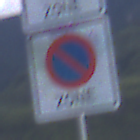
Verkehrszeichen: BeginnEingeschraenktesHalteverbotZone
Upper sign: BeginnZone30
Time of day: SunriseSunset
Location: Outdoor (Nature)
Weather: PartlyCloudy
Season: NotSpecified
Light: Natural